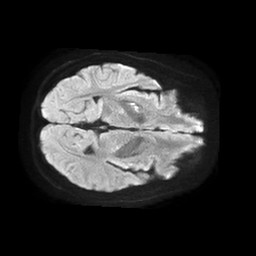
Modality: TRACE
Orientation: axial
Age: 53
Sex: female
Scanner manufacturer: philips
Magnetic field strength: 1.5 T
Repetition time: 4.6 s
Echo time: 0.08631 s